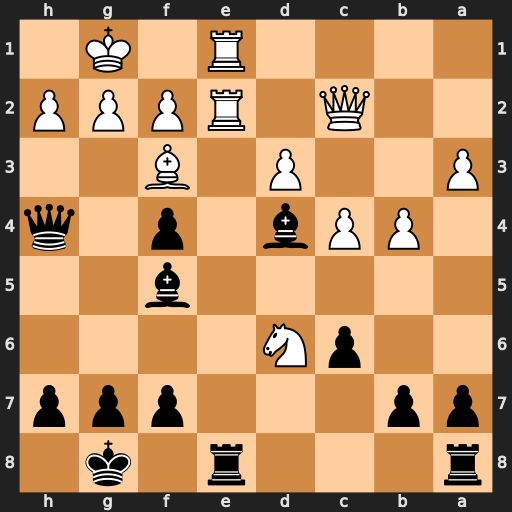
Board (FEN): r3r1k1/pp3ppp/2pN4/5b2/1PPb1p1q/P2P1B2/2Q1RPPP/4R1K1
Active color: b
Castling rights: -
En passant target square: -
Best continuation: Qxf2+ Kh1 Qxe1+ Rxe1 Rxe1#